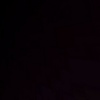
Label: space